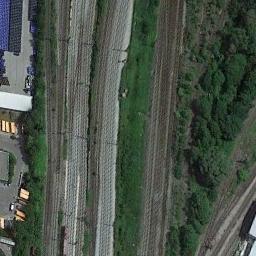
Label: railway